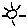
Label: sun